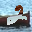
Label: 2